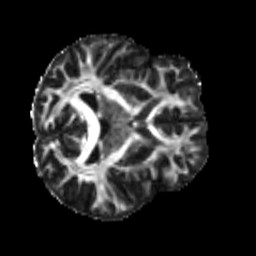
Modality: FA
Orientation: axial
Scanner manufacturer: siemens
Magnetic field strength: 3 T
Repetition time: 4 s
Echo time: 0.0594 s